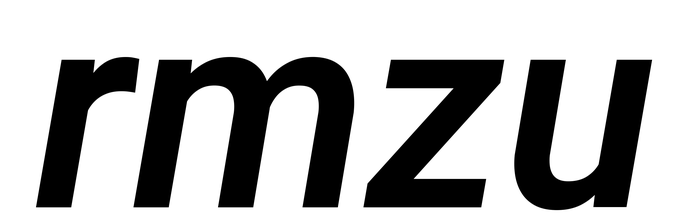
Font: Roboto-Italic_SemiBold_Italic